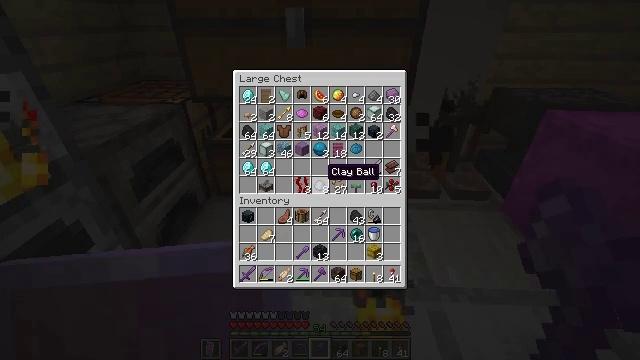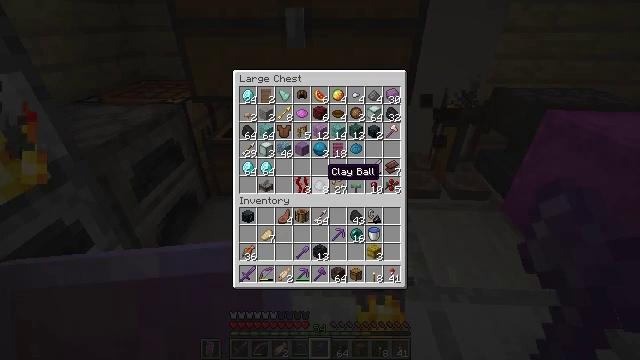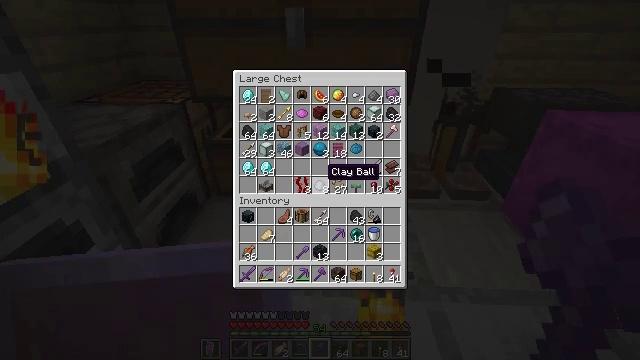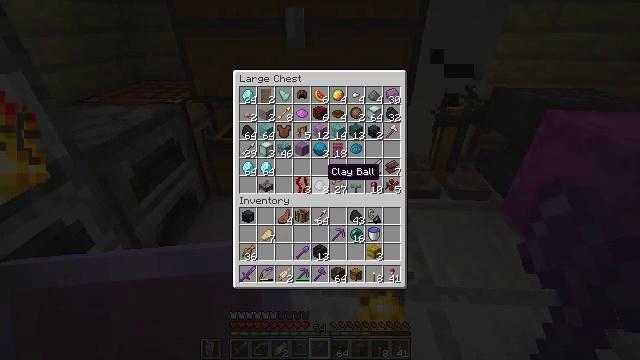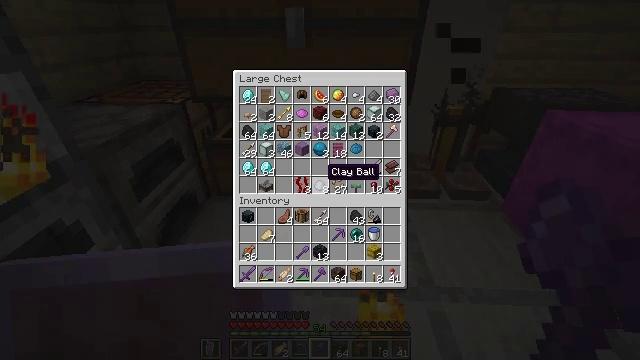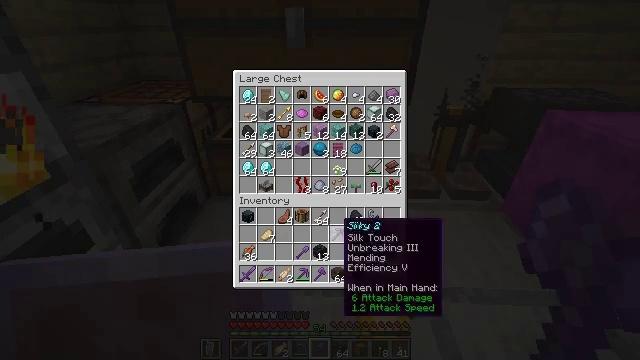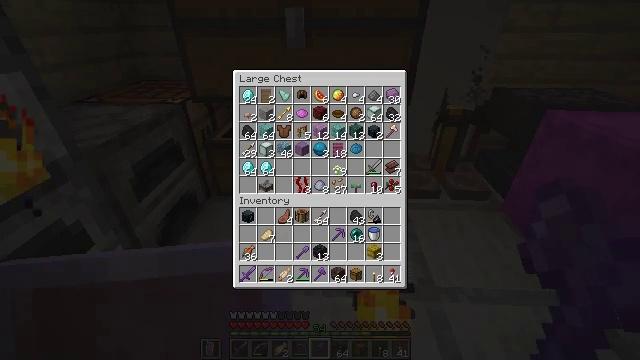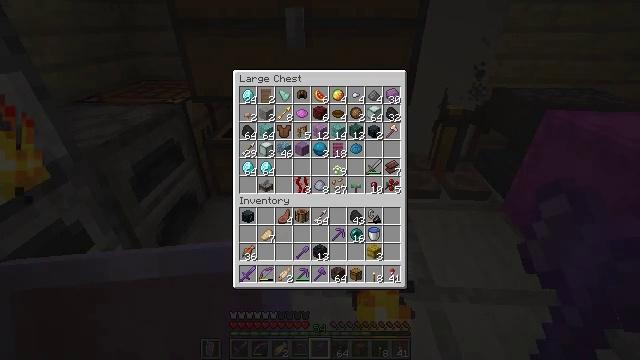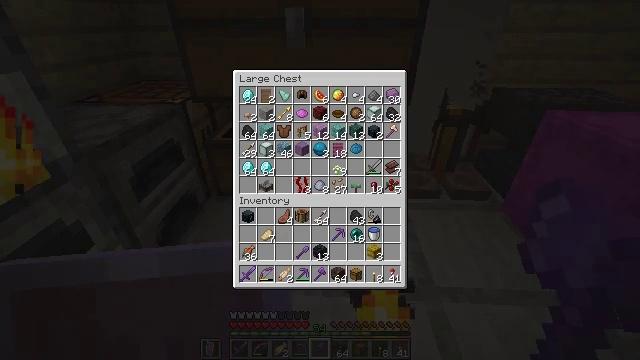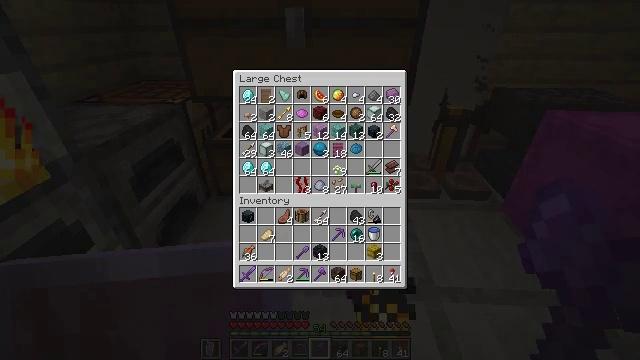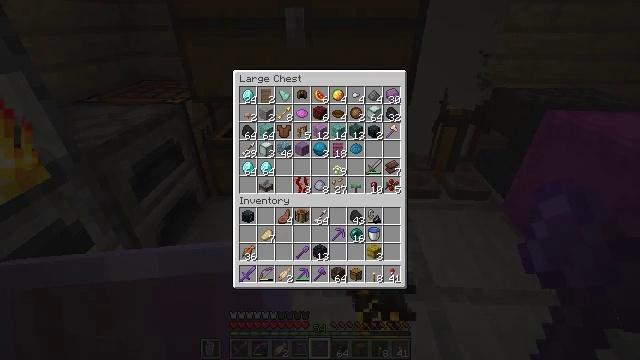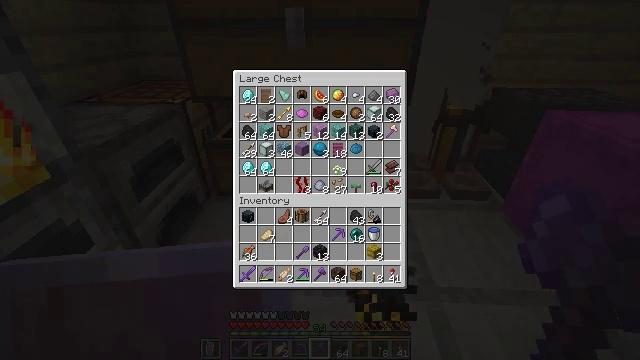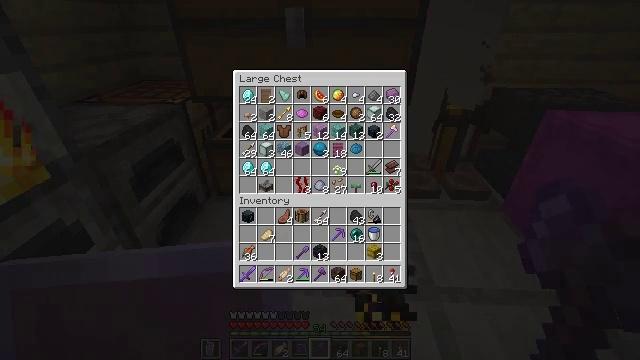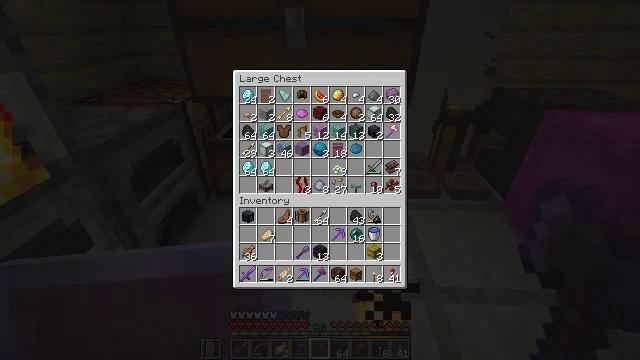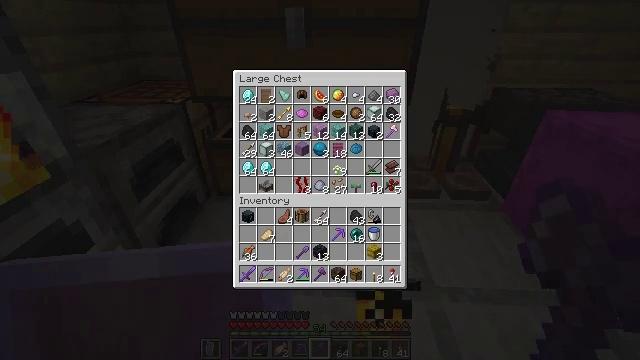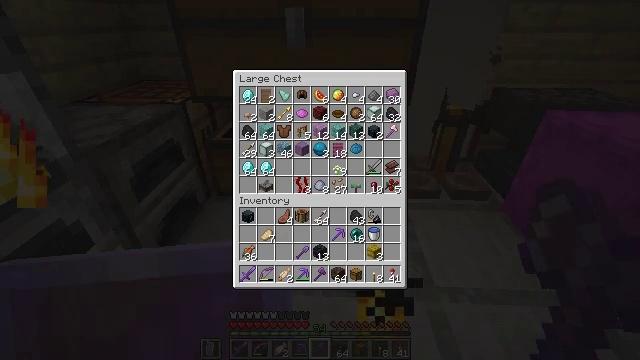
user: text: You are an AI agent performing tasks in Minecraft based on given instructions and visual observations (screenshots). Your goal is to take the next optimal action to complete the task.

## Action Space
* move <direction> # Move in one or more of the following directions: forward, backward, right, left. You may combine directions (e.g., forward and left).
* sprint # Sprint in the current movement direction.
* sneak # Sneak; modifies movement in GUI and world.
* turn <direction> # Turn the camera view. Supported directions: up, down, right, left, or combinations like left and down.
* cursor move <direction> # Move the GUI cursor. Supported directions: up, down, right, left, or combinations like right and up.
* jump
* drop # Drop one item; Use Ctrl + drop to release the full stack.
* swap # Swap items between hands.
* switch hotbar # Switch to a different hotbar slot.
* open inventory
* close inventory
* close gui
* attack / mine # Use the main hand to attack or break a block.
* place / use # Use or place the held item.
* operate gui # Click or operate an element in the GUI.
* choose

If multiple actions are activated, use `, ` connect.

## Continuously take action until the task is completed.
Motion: motion action
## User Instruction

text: Assemble a shulker box on the crafting table.
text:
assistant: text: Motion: no_op
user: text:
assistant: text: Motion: no_op
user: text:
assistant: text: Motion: no_op
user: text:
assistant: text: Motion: no_op
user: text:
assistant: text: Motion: turn right and down
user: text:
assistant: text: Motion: turn right and down
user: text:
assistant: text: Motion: no_op
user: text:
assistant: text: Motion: no_op
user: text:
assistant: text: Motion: no_op
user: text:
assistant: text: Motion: no_op
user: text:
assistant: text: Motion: no_op
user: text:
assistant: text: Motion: no_op
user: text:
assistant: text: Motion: no_op
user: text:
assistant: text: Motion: no_op
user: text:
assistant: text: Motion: sneak
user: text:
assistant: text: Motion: sneak
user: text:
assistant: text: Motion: sneak
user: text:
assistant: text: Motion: sneak
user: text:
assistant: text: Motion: sneak
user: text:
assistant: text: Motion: sneak
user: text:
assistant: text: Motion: sneak
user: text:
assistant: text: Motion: sneak, turn up
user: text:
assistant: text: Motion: sneak
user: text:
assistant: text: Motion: sneak
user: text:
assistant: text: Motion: sneak
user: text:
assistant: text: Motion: sneak
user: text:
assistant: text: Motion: sneak
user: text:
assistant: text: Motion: sneak
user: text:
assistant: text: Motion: sneak
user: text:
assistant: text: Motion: sneak